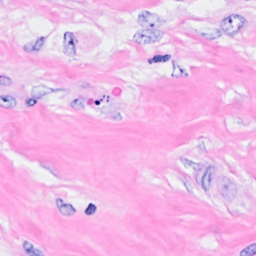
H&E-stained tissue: Breast